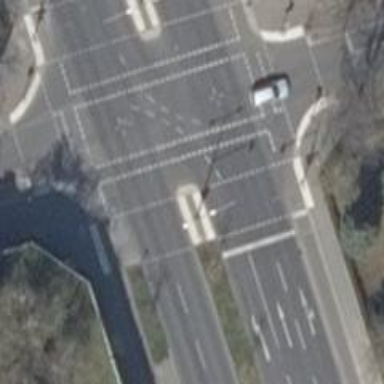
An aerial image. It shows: Traffic island located on footway.